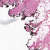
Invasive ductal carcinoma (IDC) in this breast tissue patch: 0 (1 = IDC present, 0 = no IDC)